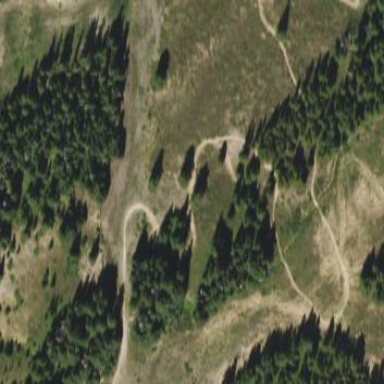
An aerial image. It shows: Evergreen woodland with needle-leaved trees.